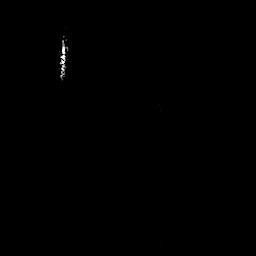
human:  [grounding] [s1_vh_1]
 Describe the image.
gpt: In the satellite image, there is  <ref>1 small ship </ref> <box>[[22, 14, 26, 27, 0]]</box> located at top left.